Aerial crown-view tile of a tropical tree (Barro Colorado Island, Panama), acquired 20240716:
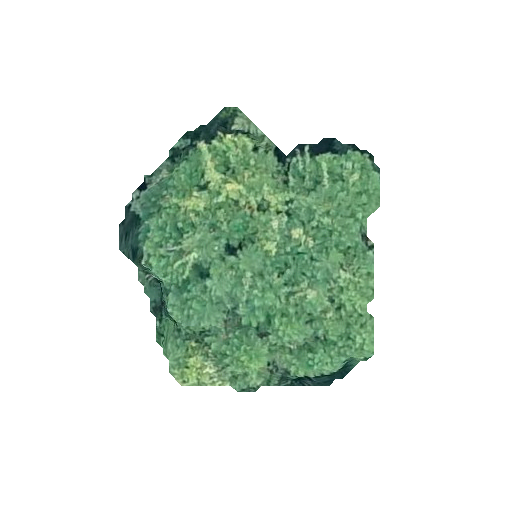
Species: Jacaranda copaia
GBIF accepted scientific name: Jacaranda copaia
Crown area: 86.559 m²